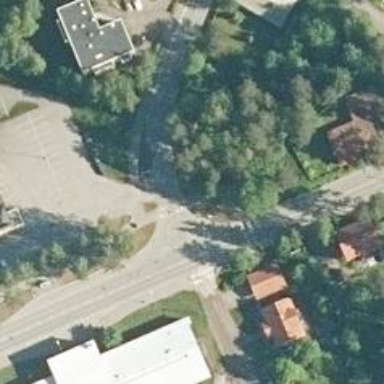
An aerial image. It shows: Asphalt road in residential area.